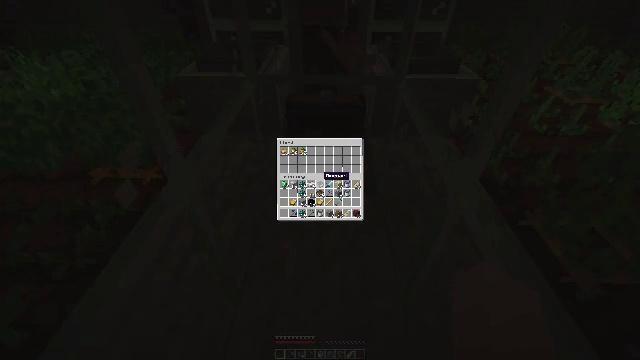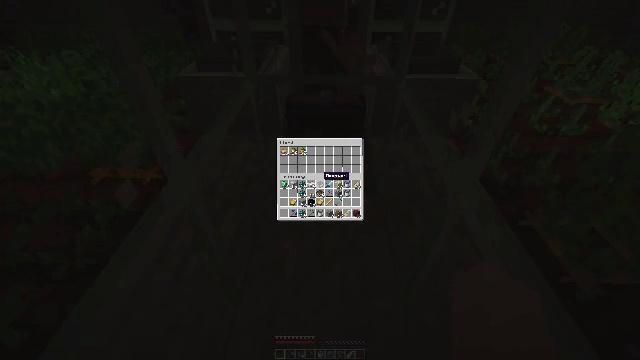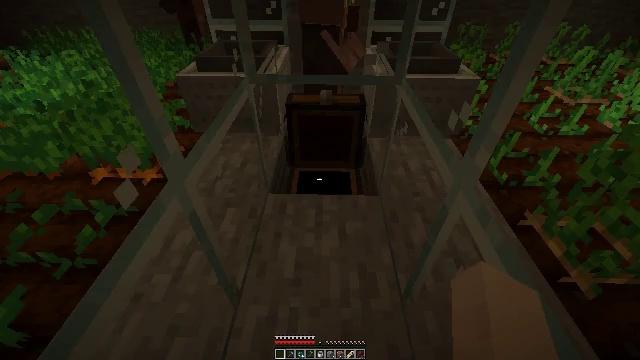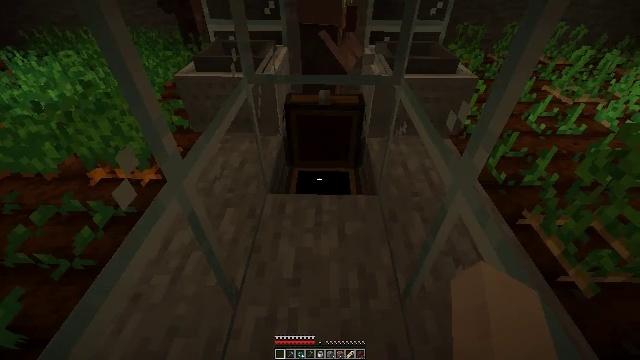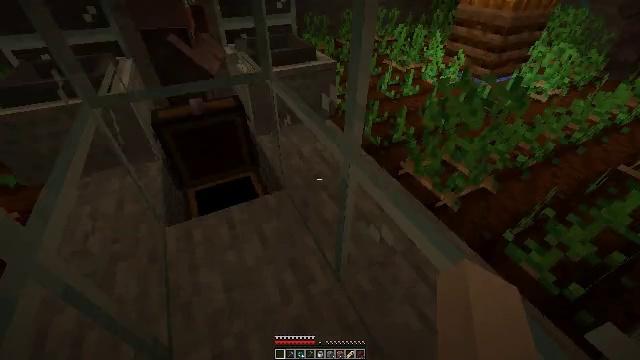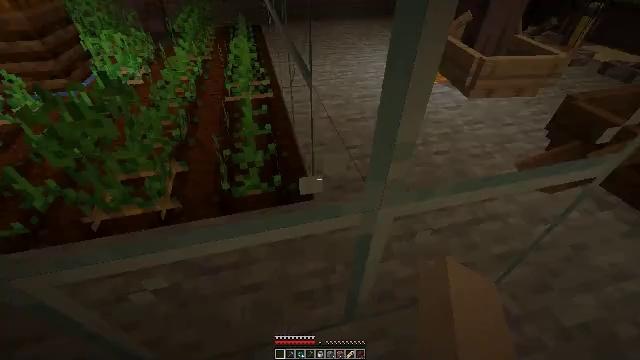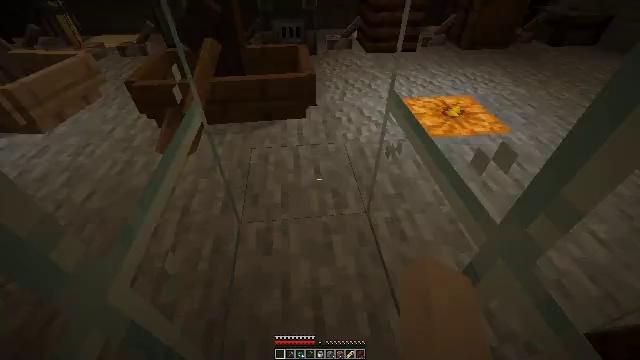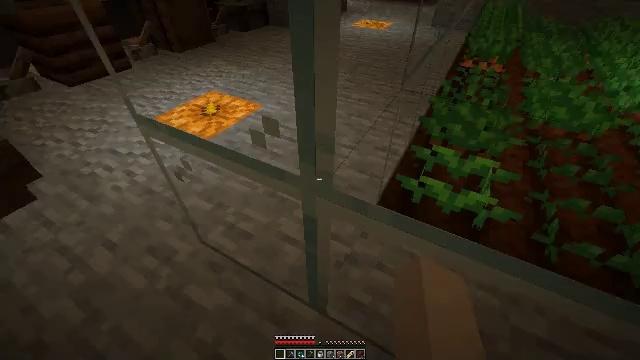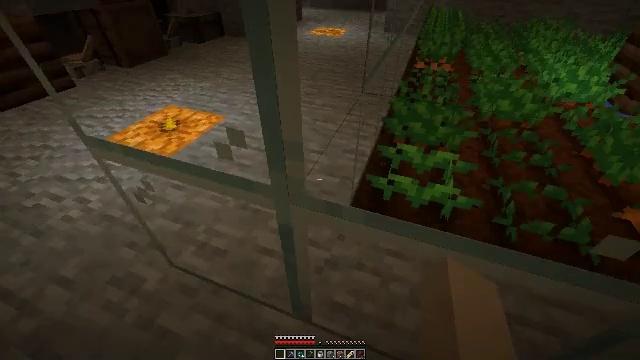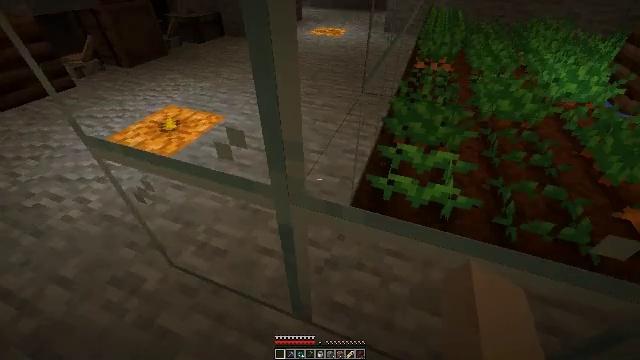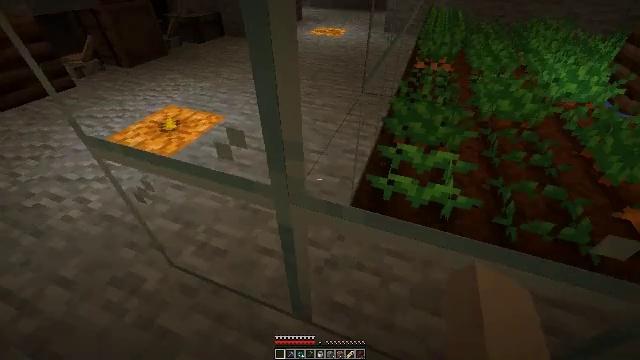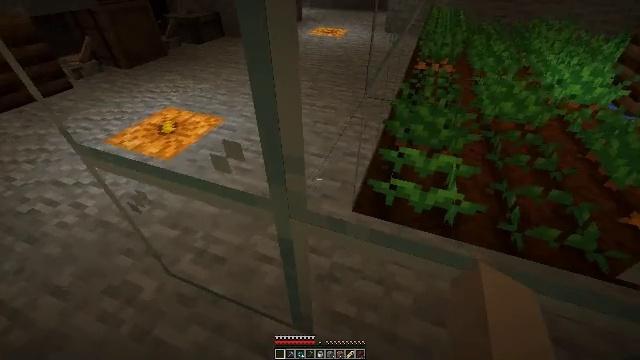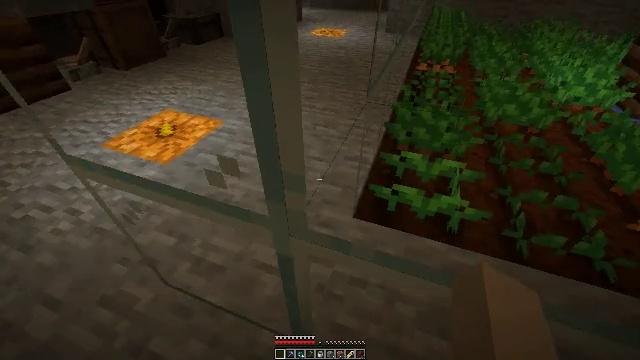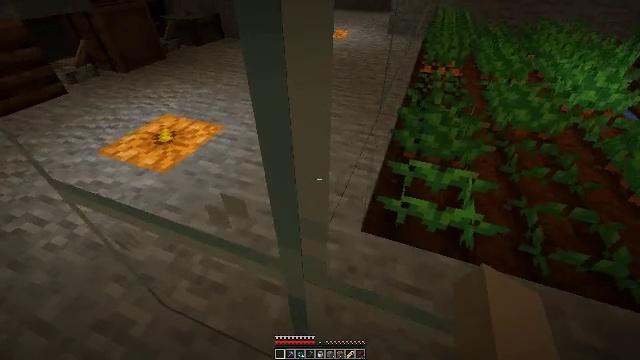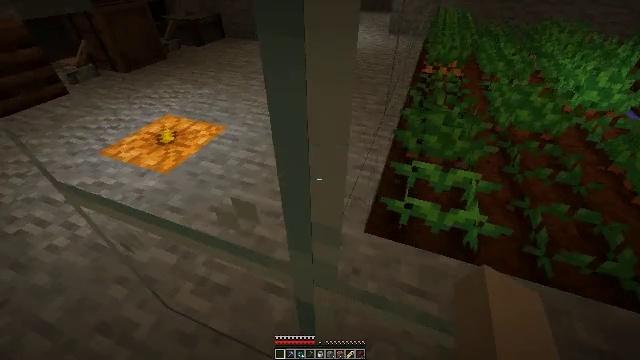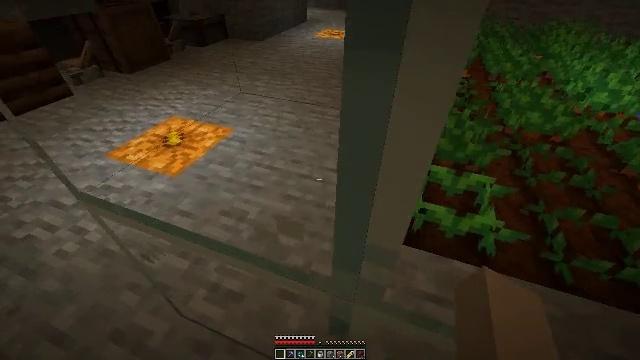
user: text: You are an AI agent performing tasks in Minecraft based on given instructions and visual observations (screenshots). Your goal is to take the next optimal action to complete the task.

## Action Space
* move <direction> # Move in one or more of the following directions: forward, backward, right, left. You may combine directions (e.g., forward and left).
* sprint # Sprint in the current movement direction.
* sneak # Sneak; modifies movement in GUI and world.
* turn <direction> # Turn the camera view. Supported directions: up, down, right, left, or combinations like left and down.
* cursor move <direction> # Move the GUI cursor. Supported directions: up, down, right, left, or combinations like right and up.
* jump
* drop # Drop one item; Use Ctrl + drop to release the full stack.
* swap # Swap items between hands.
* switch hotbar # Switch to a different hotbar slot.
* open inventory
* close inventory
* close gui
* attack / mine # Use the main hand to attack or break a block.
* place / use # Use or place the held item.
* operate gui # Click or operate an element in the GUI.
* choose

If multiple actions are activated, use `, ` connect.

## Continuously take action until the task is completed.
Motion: motion action
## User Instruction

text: Collect the blast furnace by mining it.
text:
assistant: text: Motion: no_op
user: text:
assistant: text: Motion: open inventory
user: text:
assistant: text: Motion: open inventory
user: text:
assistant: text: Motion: turn right, open inventory
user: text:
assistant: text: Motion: turn right and down
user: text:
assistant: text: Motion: turn right
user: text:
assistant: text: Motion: turn right
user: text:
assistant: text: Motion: turn right and up
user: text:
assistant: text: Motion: no_op
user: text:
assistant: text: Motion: no_op
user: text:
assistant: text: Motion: move forward
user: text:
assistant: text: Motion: move forward
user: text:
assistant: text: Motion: move forward
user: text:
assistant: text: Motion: move forward
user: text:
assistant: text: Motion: move forward
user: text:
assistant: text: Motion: move forward
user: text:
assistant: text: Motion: move forward, turn left and up
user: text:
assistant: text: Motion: move forward, turn left and up
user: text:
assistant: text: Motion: move forward, turn left and up
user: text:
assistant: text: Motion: move forward, turn left and up
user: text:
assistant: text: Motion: move forward, turn left and up
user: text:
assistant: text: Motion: move forward
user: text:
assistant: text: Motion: move forward
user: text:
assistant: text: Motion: move forward
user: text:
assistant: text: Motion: move forward
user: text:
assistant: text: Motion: move forward
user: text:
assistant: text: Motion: move forward, turn right
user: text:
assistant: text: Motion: move forward, turn right
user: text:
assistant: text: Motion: move forward, turn right
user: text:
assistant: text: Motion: move forward, turn right